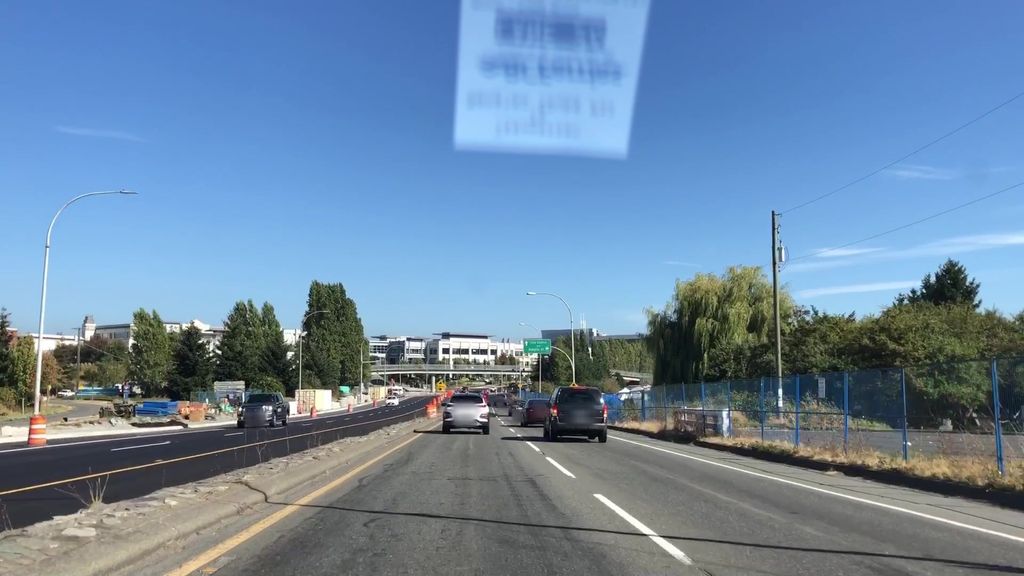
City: victoria